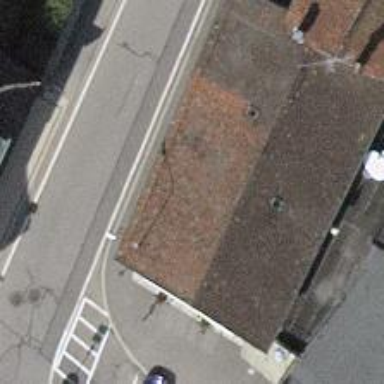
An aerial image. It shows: Restaurant.